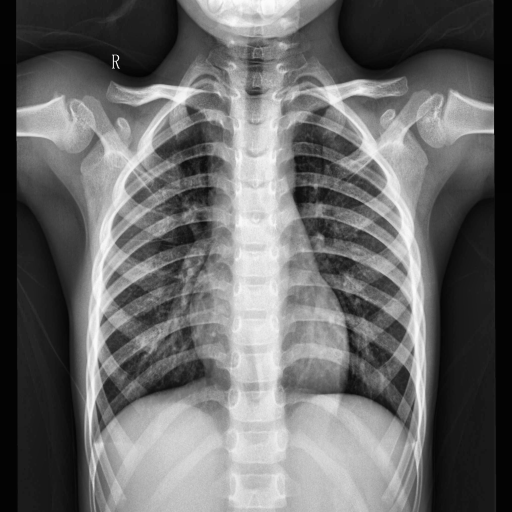
Finding: NORMAL